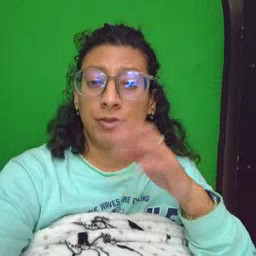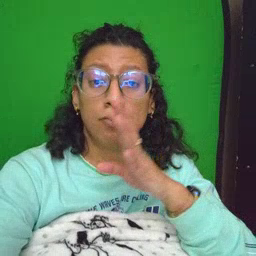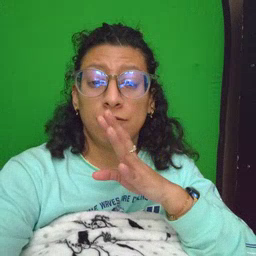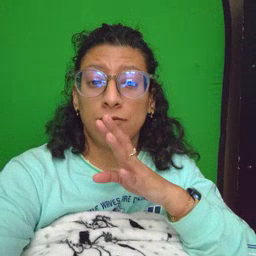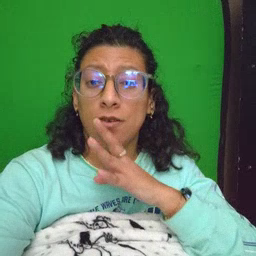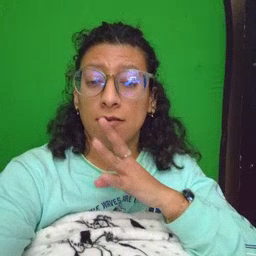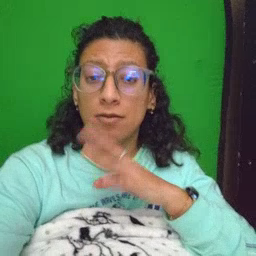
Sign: talk